Field crop: tomato
Growth stage: 1
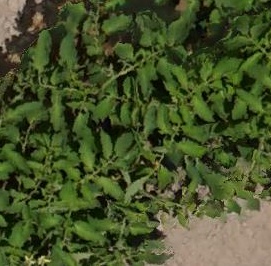
Species: tomato